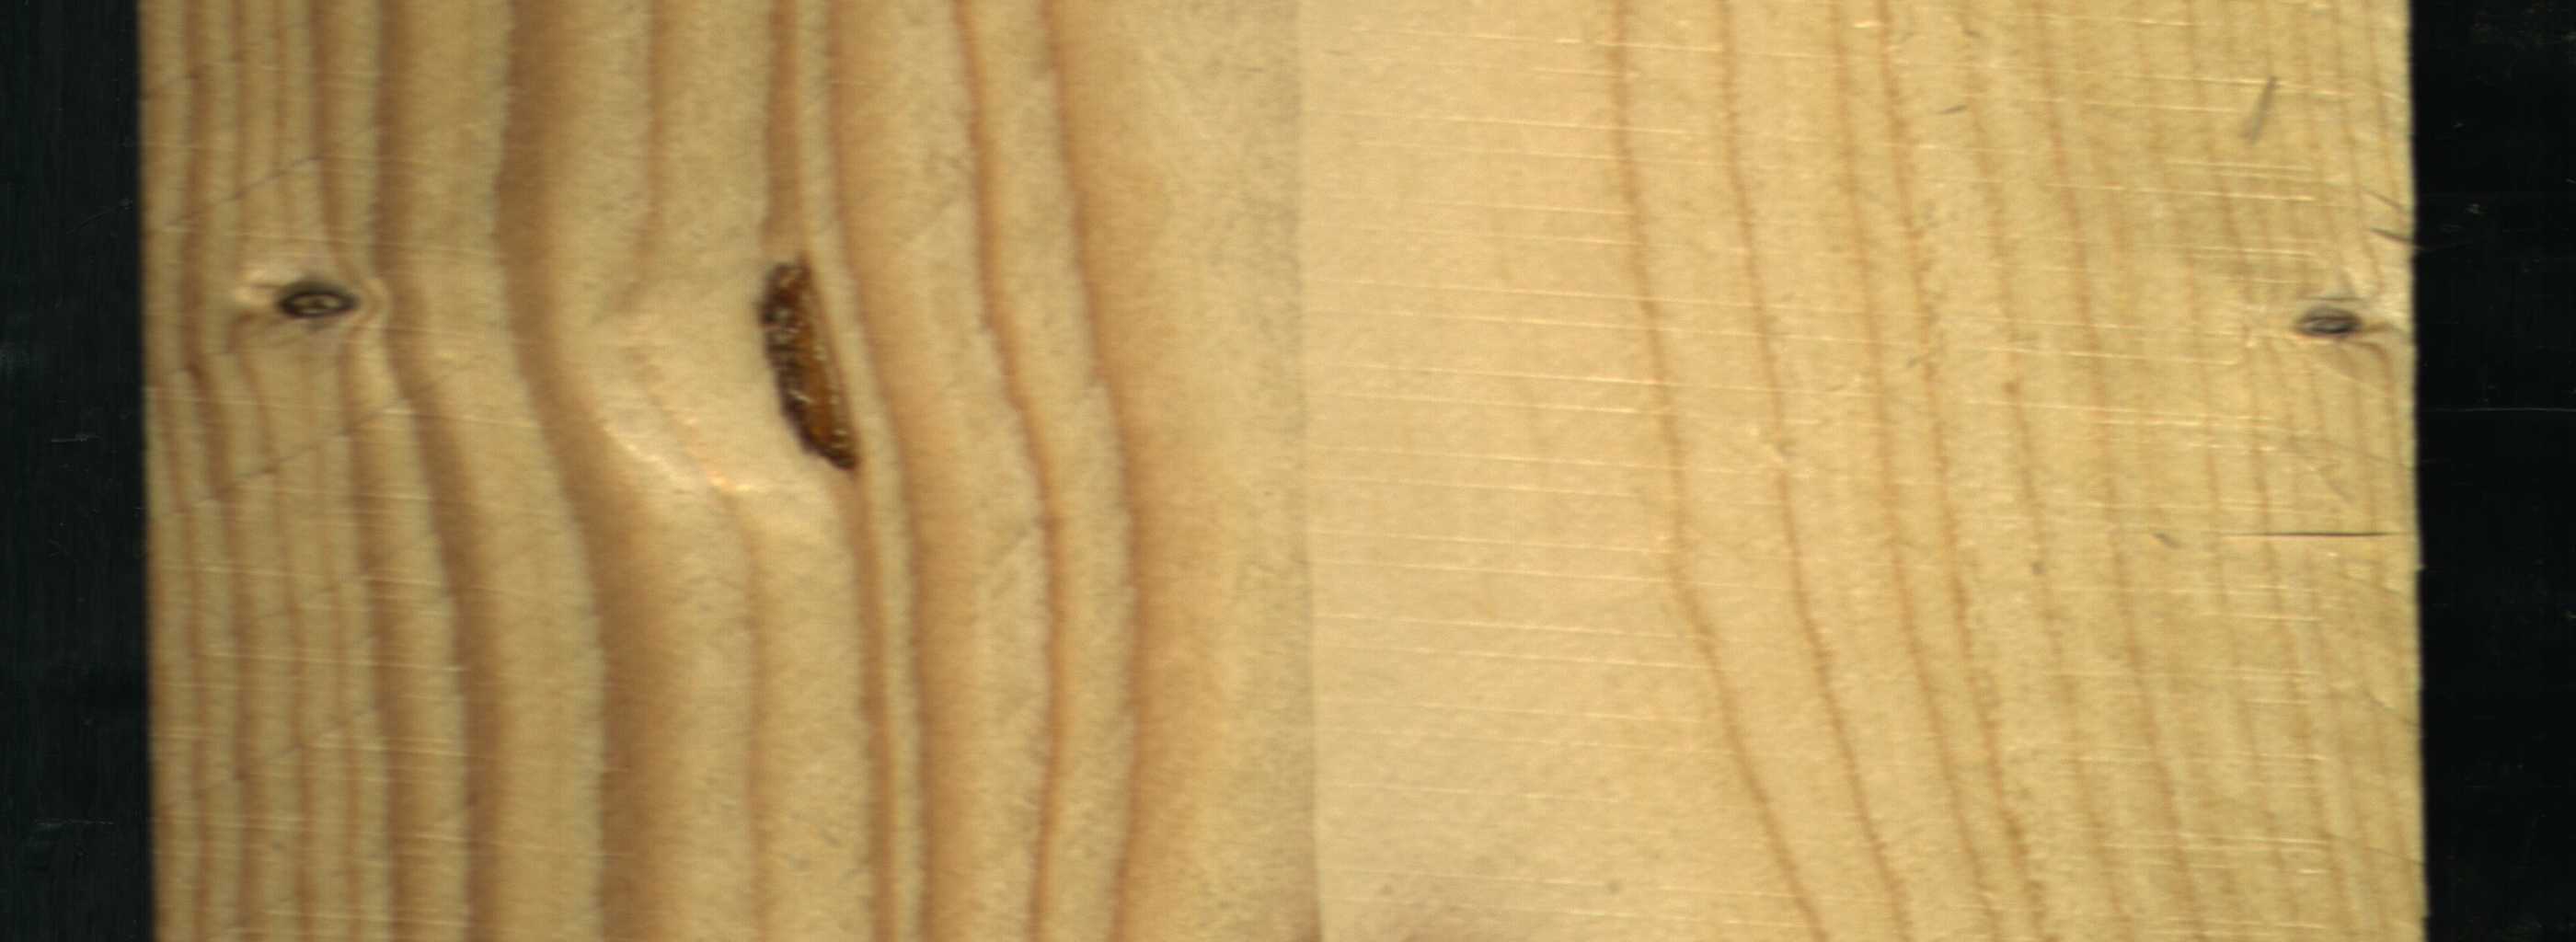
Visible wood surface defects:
resin
Dead_Knot
Live_Knot